Question: Can Intellij Idea be configured to break when a JUnit java.lang.AssertionError occurs during debugging?
I know that Intellij Idea supports the ability to break when exceptions occur during debugging, but I am not sure if this is possible for AssertionErrors.
This would be particularly useful when a large application context must be prepared before unit tests can be ran.
I searched, but could not find the answer to this question.
Here is how my Run > View Breakpoints... > Java Exception Breakpoints dialog is configured:

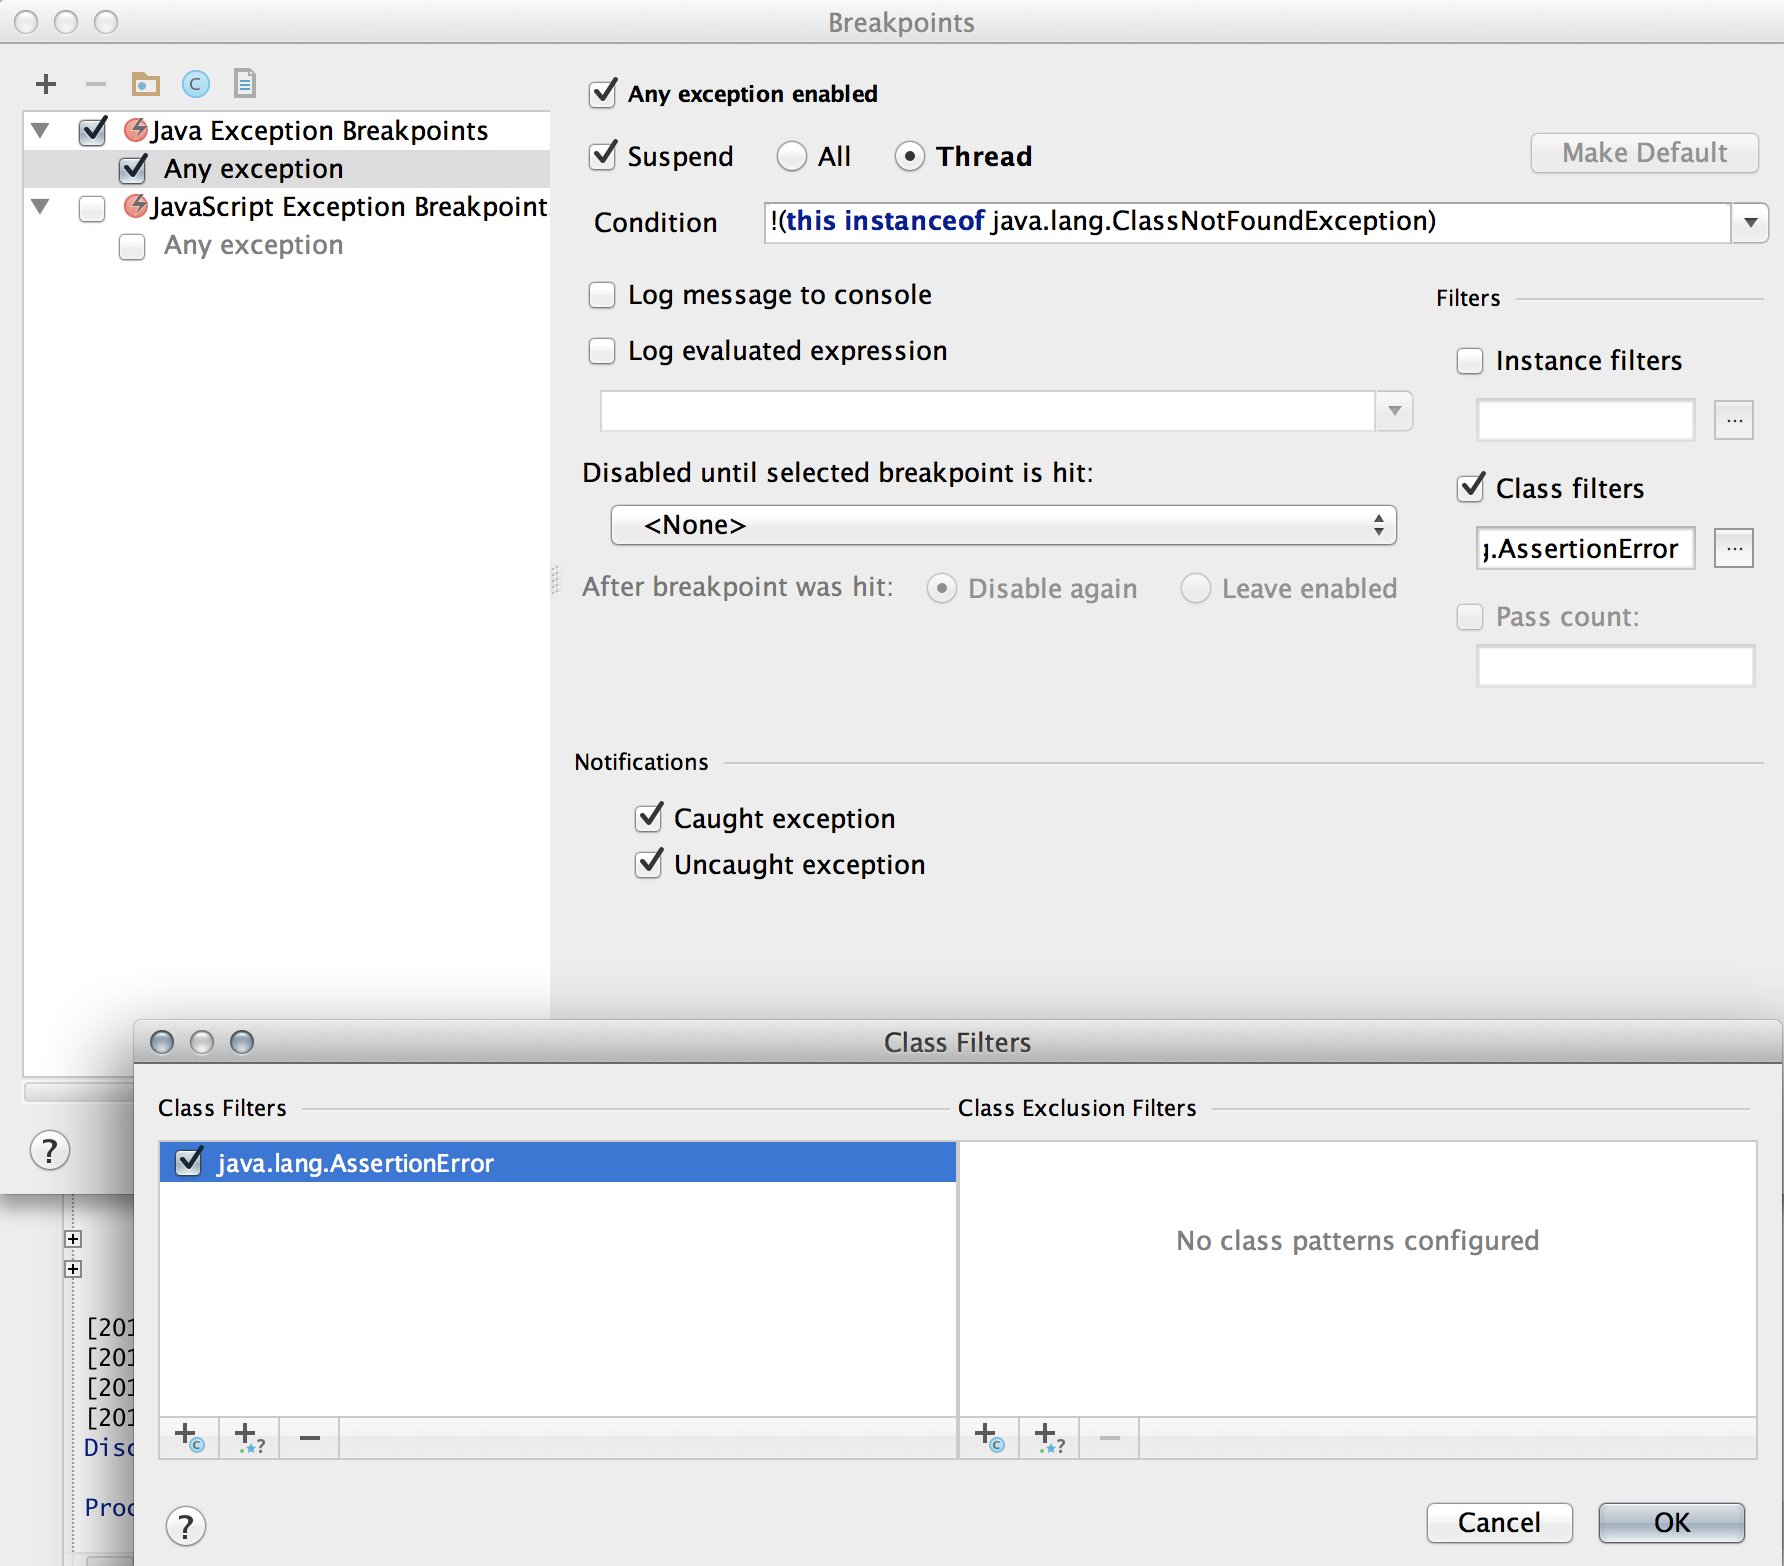
Answer: From the Breakpoints dialog, click the '+' button to add a new breakpoint, select "Java Exception Breakpoints" from the drop-down, and then enter 'java.lang.AssertionError' as the exception class.